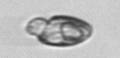
Label: Katodinium_or_Torodinium